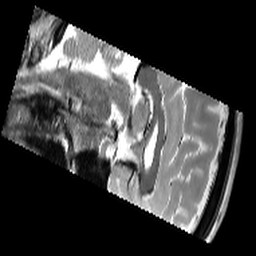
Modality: T2w
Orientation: sagittal
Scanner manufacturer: siemens
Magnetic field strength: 3 T
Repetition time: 9.86 s
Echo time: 0.05 s